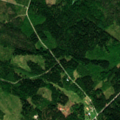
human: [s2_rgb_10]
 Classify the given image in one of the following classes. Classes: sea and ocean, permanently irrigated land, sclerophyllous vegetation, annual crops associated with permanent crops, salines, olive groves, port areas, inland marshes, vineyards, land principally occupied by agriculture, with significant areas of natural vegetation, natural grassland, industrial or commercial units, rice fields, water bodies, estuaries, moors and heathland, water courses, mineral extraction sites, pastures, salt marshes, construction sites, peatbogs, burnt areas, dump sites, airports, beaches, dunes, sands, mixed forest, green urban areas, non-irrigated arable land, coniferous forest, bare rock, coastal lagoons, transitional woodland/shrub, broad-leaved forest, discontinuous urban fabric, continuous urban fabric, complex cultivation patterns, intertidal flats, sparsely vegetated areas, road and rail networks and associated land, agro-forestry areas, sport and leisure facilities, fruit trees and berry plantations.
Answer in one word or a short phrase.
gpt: coniferous forest, mixed forest, transitional woodland/shrub